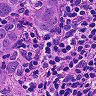
Metastatic tissue present: yes